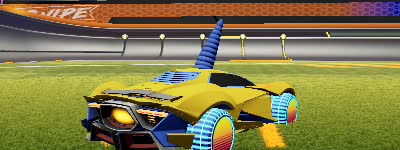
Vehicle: werewolf